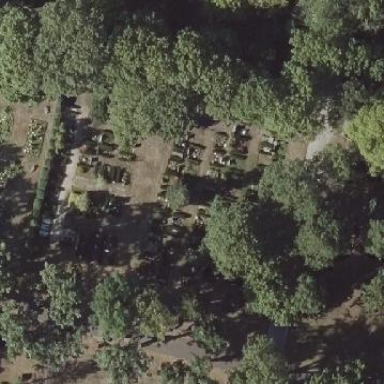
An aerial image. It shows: Sector in the cemetery.